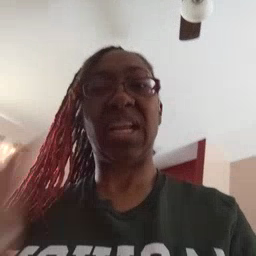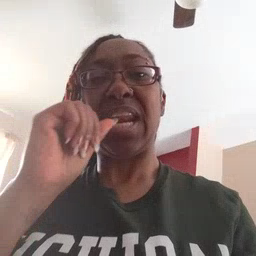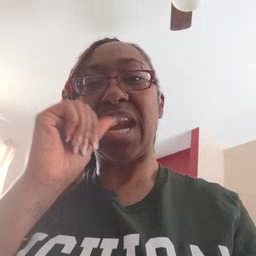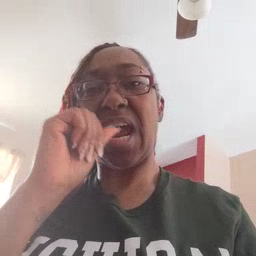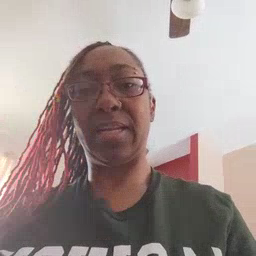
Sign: nuts